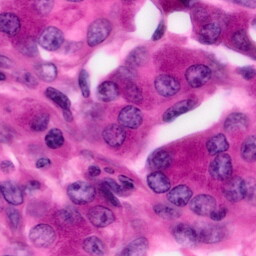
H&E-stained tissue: Pancreatic